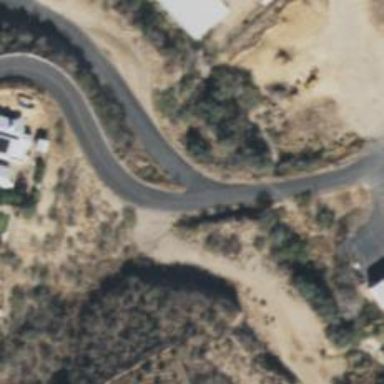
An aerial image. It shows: Road with stop sign.